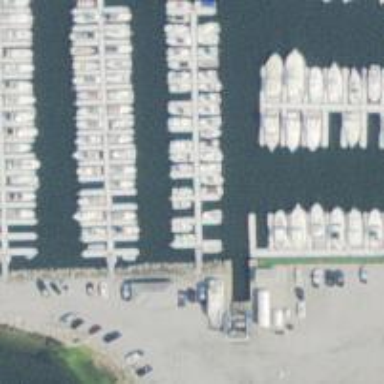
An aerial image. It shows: Man-made pier.